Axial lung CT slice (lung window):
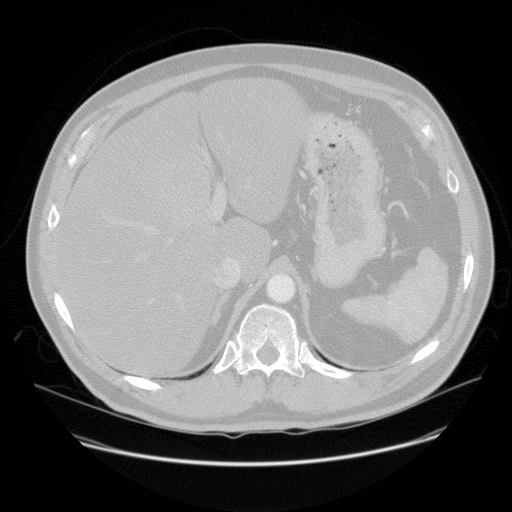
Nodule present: no